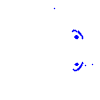
Particle: proton